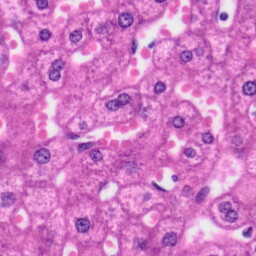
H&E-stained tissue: Liver